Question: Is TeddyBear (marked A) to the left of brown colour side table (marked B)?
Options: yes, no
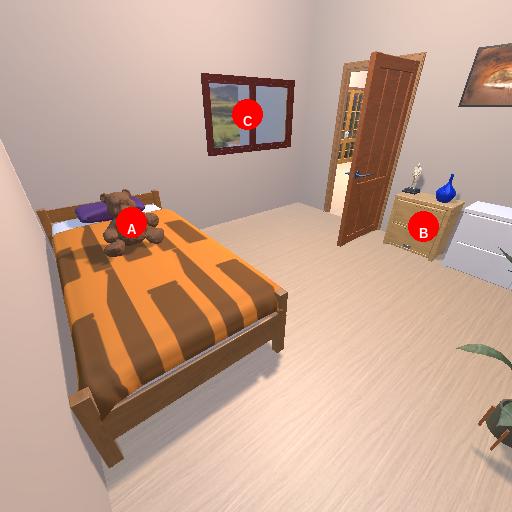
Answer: yes